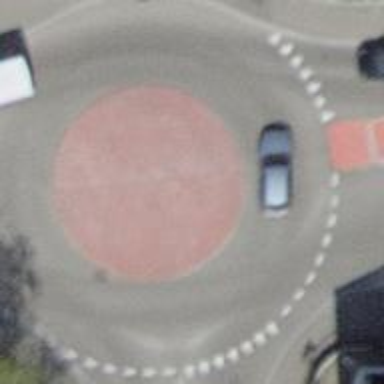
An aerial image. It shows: Secondary road with asphalt surface leading to roundabout junction.